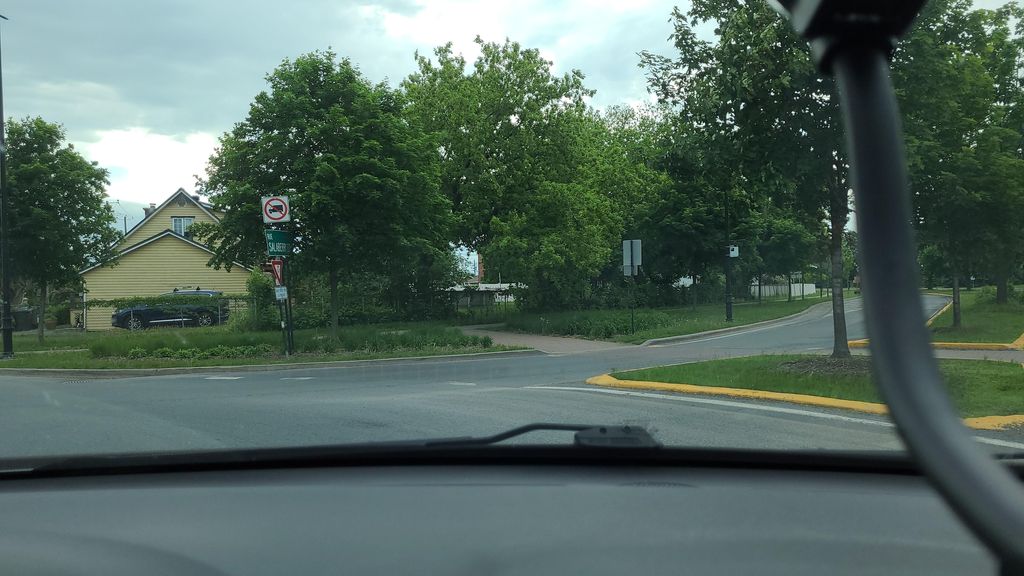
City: montreal